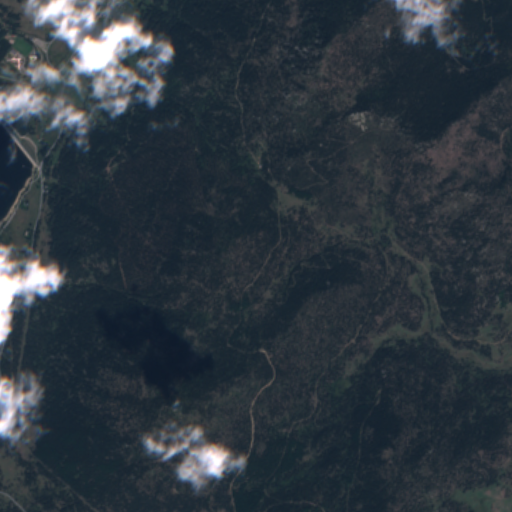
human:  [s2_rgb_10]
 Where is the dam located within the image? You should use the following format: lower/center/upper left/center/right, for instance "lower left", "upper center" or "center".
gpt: The dam is located in the upper left of the image.
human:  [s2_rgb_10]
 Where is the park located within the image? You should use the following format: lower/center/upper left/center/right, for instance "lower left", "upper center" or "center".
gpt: The park is located in the upper left of the image.
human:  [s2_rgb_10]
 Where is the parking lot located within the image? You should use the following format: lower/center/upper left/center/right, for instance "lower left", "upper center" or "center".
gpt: The parking lot is located in the upper left of the image.
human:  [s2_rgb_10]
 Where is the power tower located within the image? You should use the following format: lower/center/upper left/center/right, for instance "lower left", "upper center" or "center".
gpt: The power tower is located in the left of the image.
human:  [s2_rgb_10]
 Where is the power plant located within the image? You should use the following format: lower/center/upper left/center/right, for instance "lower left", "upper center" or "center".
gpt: There is no power plant in the image.